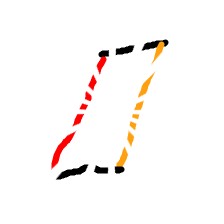
Shape: parallelogram